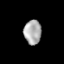
Tissue: lung
Cell type: T cells
Senescence score: 0.2177
Nuclear area (px): 412
Mean DAPI intensity: 172.636